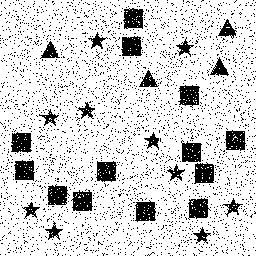
Squares: 13
Triangles: 4
Stars: 10
Total shapes: 27